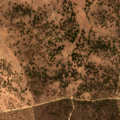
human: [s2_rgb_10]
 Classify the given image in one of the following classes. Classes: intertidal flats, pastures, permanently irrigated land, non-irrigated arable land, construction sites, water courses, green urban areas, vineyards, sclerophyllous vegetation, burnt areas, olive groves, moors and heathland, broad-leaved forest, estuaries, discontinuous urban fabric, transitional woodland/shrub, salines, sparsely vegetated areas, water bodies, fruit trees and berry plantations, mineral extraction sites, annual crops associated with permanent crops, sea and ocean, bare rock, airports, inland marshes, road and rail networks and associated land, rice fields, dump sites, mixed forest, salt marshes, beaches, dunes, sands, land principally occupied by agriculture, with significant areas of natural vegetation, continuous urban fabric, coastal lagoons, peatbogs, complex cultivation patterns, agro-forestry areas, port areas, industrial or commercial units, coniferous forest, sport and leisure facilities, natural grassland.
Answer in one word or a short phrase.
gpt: pastures, agro-forestry areas